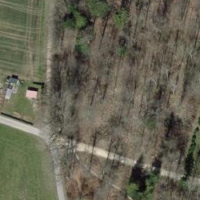
EUNIS habitat code: 44
Species observed at this site:
Stachys sylvatica